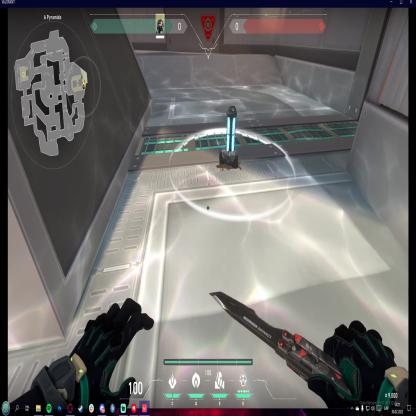
Label: planted spike